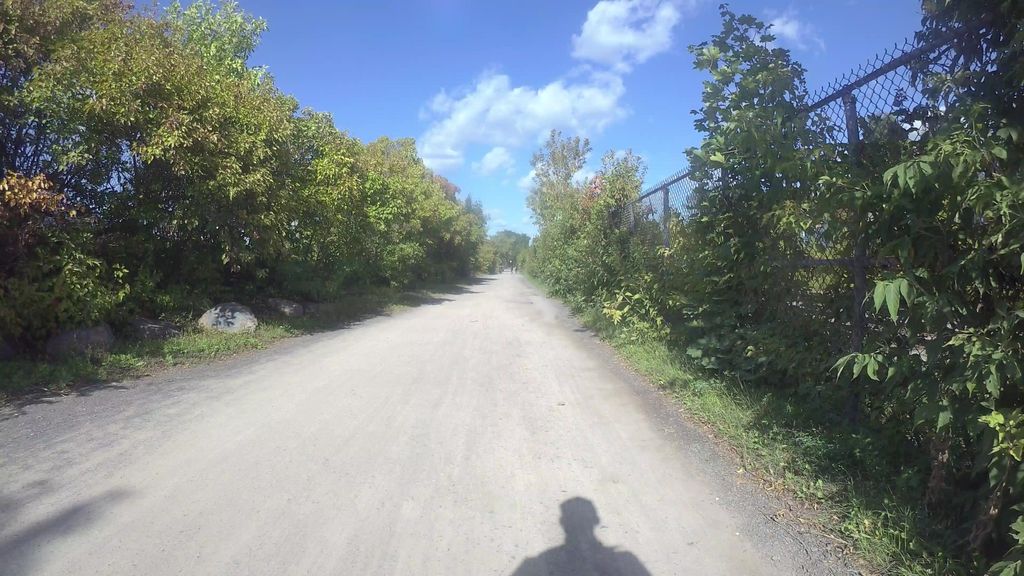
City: montreal